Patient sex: M
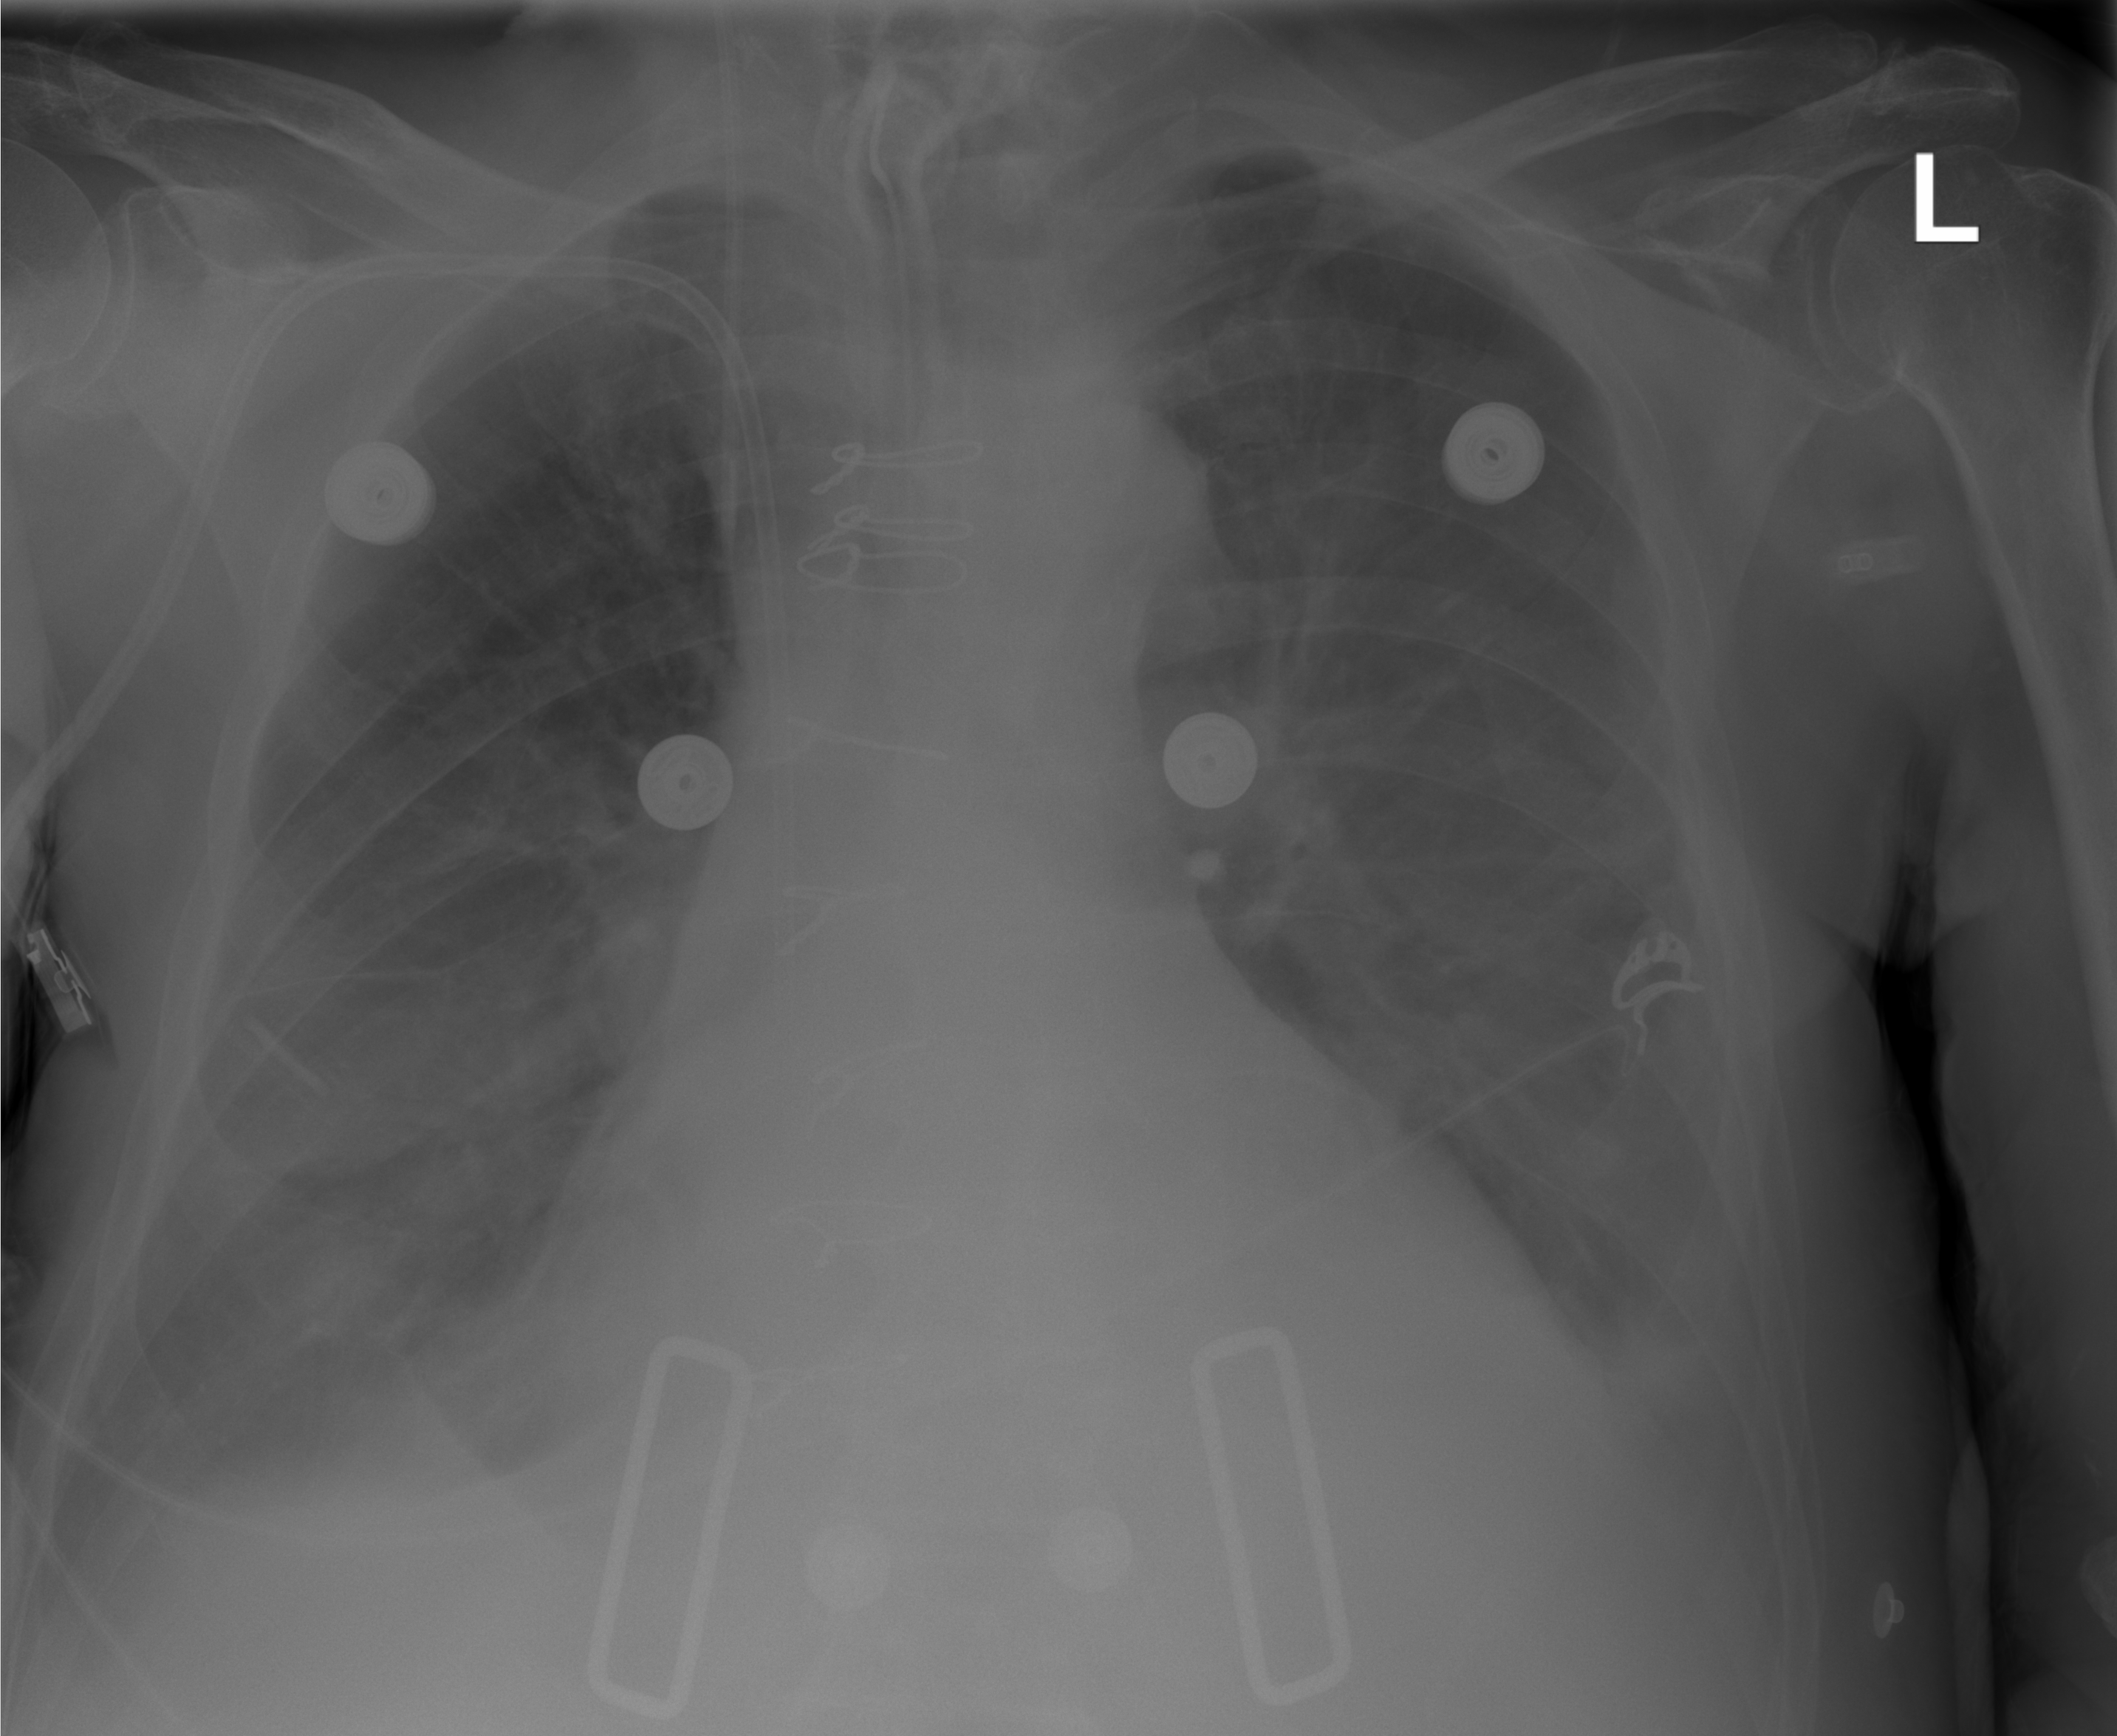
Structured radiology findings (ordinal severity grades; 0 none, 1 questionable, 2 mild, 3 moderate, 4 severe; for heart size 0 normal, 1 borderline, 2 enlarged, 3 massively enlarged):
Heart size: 2
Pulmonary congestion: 2
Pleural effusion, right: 2
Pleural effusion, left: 2
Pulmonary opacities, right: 1
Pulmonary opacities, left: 1
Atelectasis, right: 2
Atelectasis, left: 2